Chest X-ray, AP view. Patient: 52 years old, sex F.
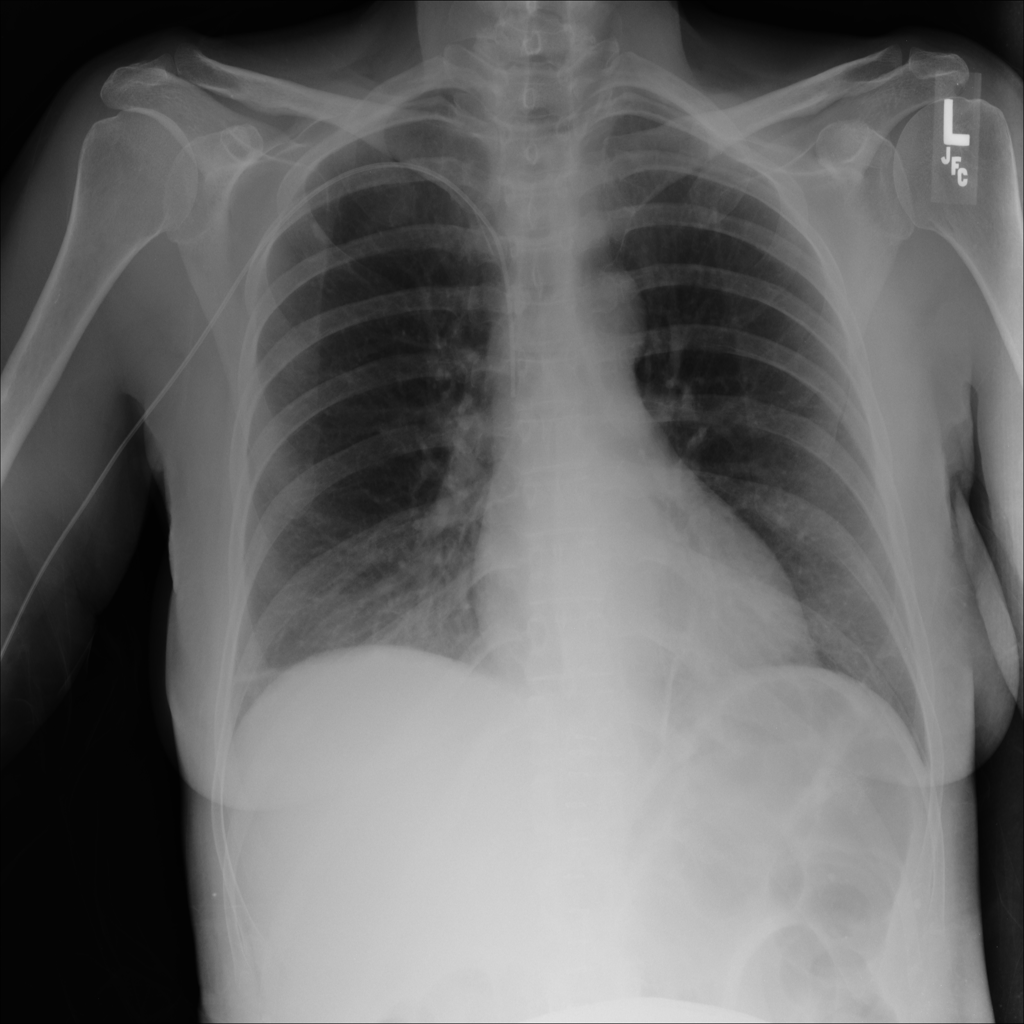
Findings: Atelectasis